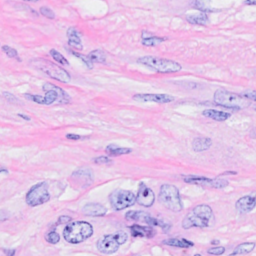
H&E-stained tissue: Breast